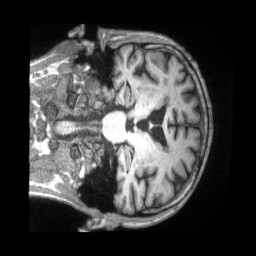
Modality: T1w
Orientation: coronal
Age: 70
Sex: male